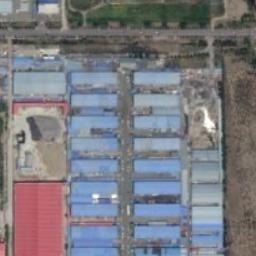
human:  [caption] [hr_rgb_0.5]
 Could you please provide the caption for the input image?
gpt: Many houses of different shapes and sizes are in the industrial area .

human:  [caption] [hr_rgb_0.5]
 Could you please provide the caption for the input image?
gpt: There is a road between the two industrial zones .

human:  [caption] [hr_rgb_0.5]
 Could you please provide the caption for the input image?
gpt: Here is an industrial area including some neatly arranged blue workshops and a red workshop .

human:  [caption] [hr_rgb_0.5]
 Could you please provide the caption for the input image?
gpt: Neatly planned factories and roads in an industrial area .

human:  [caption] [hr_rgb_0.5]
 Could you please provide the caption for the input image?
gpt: There are some blue buildings a red building on the industrial area .